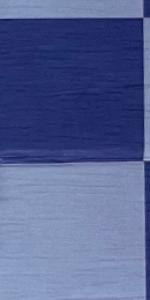
Label: Empty